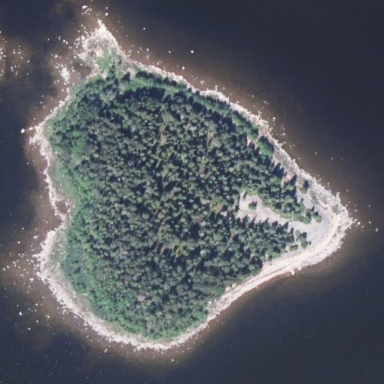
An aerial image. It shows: Islet along the natural coastline.